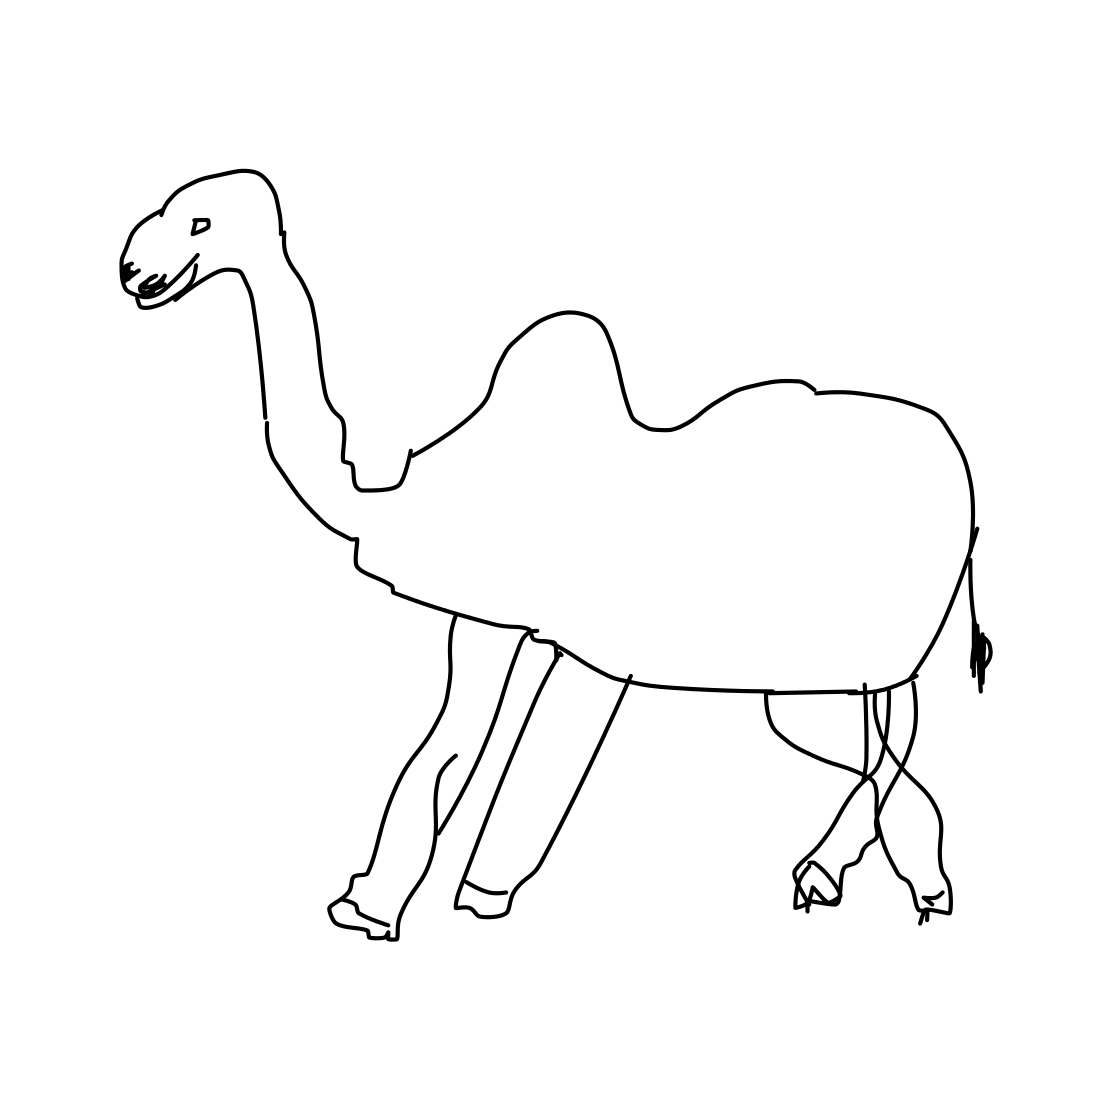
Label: camel